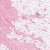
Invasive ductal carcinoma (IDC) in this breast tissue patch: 0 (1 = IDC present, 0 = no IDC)